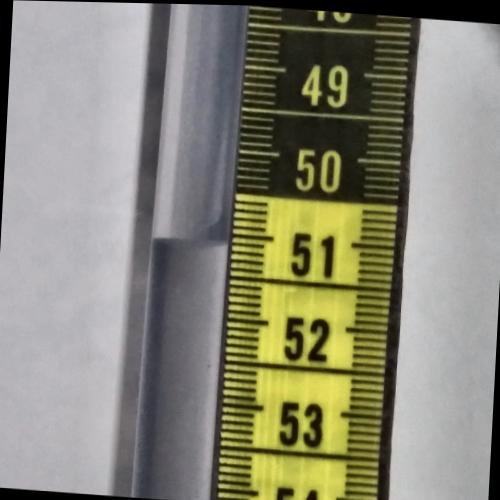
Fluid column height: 51.1 cm